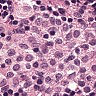
Metastatic tissue present: no